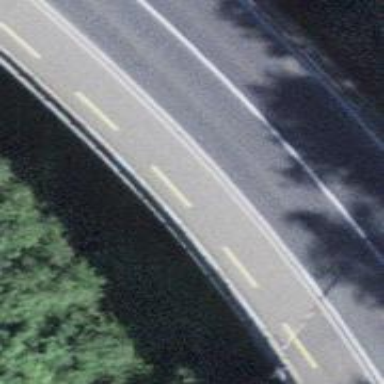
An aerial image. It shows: Cycleway bridge with asphalt surface.